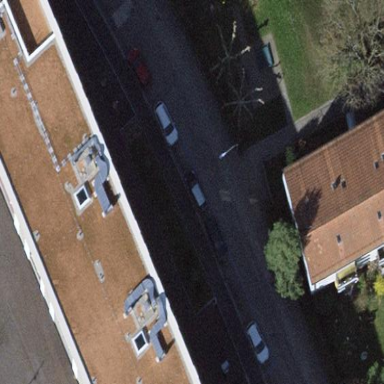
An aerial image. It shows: Parking lane.